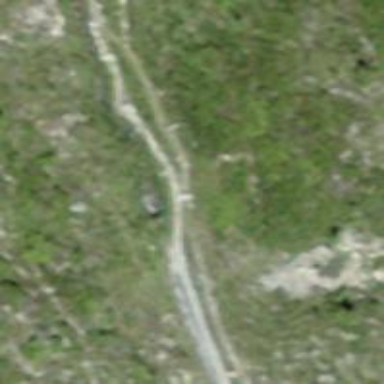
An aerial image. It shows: Culvert tunnel crossing ditch waterway.